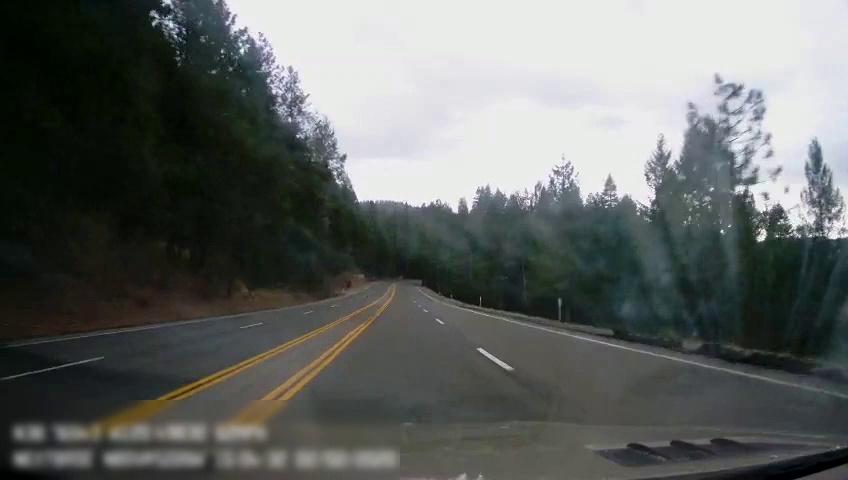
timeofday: Day
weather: Cloudy
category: Drivable Space
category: Lanes | Alternate Lane
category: Lanes | Alternate Lane
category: Lanes | Alternate Lane
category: Lanes | Current Lane
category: Lanes | Current Lane
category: Lanes | Alternate Lane